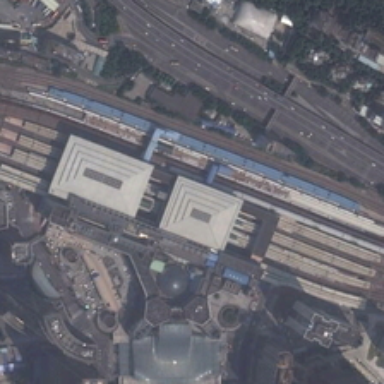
Many buildings are in two sides of a railway station .